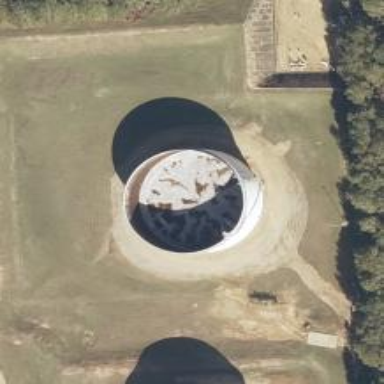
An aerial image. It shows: Storage tank which is man-made and housed in building.